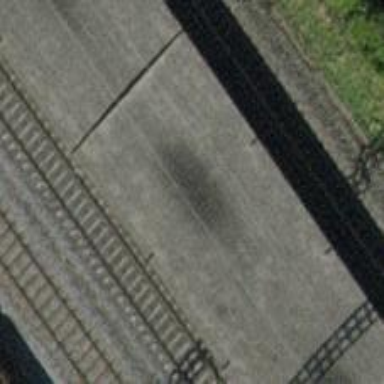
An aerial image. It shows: Road with steps.